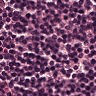
Metastatic tissue present: no